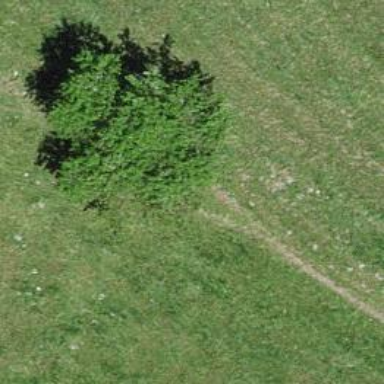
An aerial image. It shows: Single tag "natural: tree."